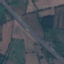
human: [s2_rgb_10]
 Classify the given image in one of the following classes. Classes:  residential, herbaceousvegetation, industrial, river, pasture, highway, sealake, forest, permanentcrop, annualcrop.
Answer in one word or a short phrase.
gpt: Highway